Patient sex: M
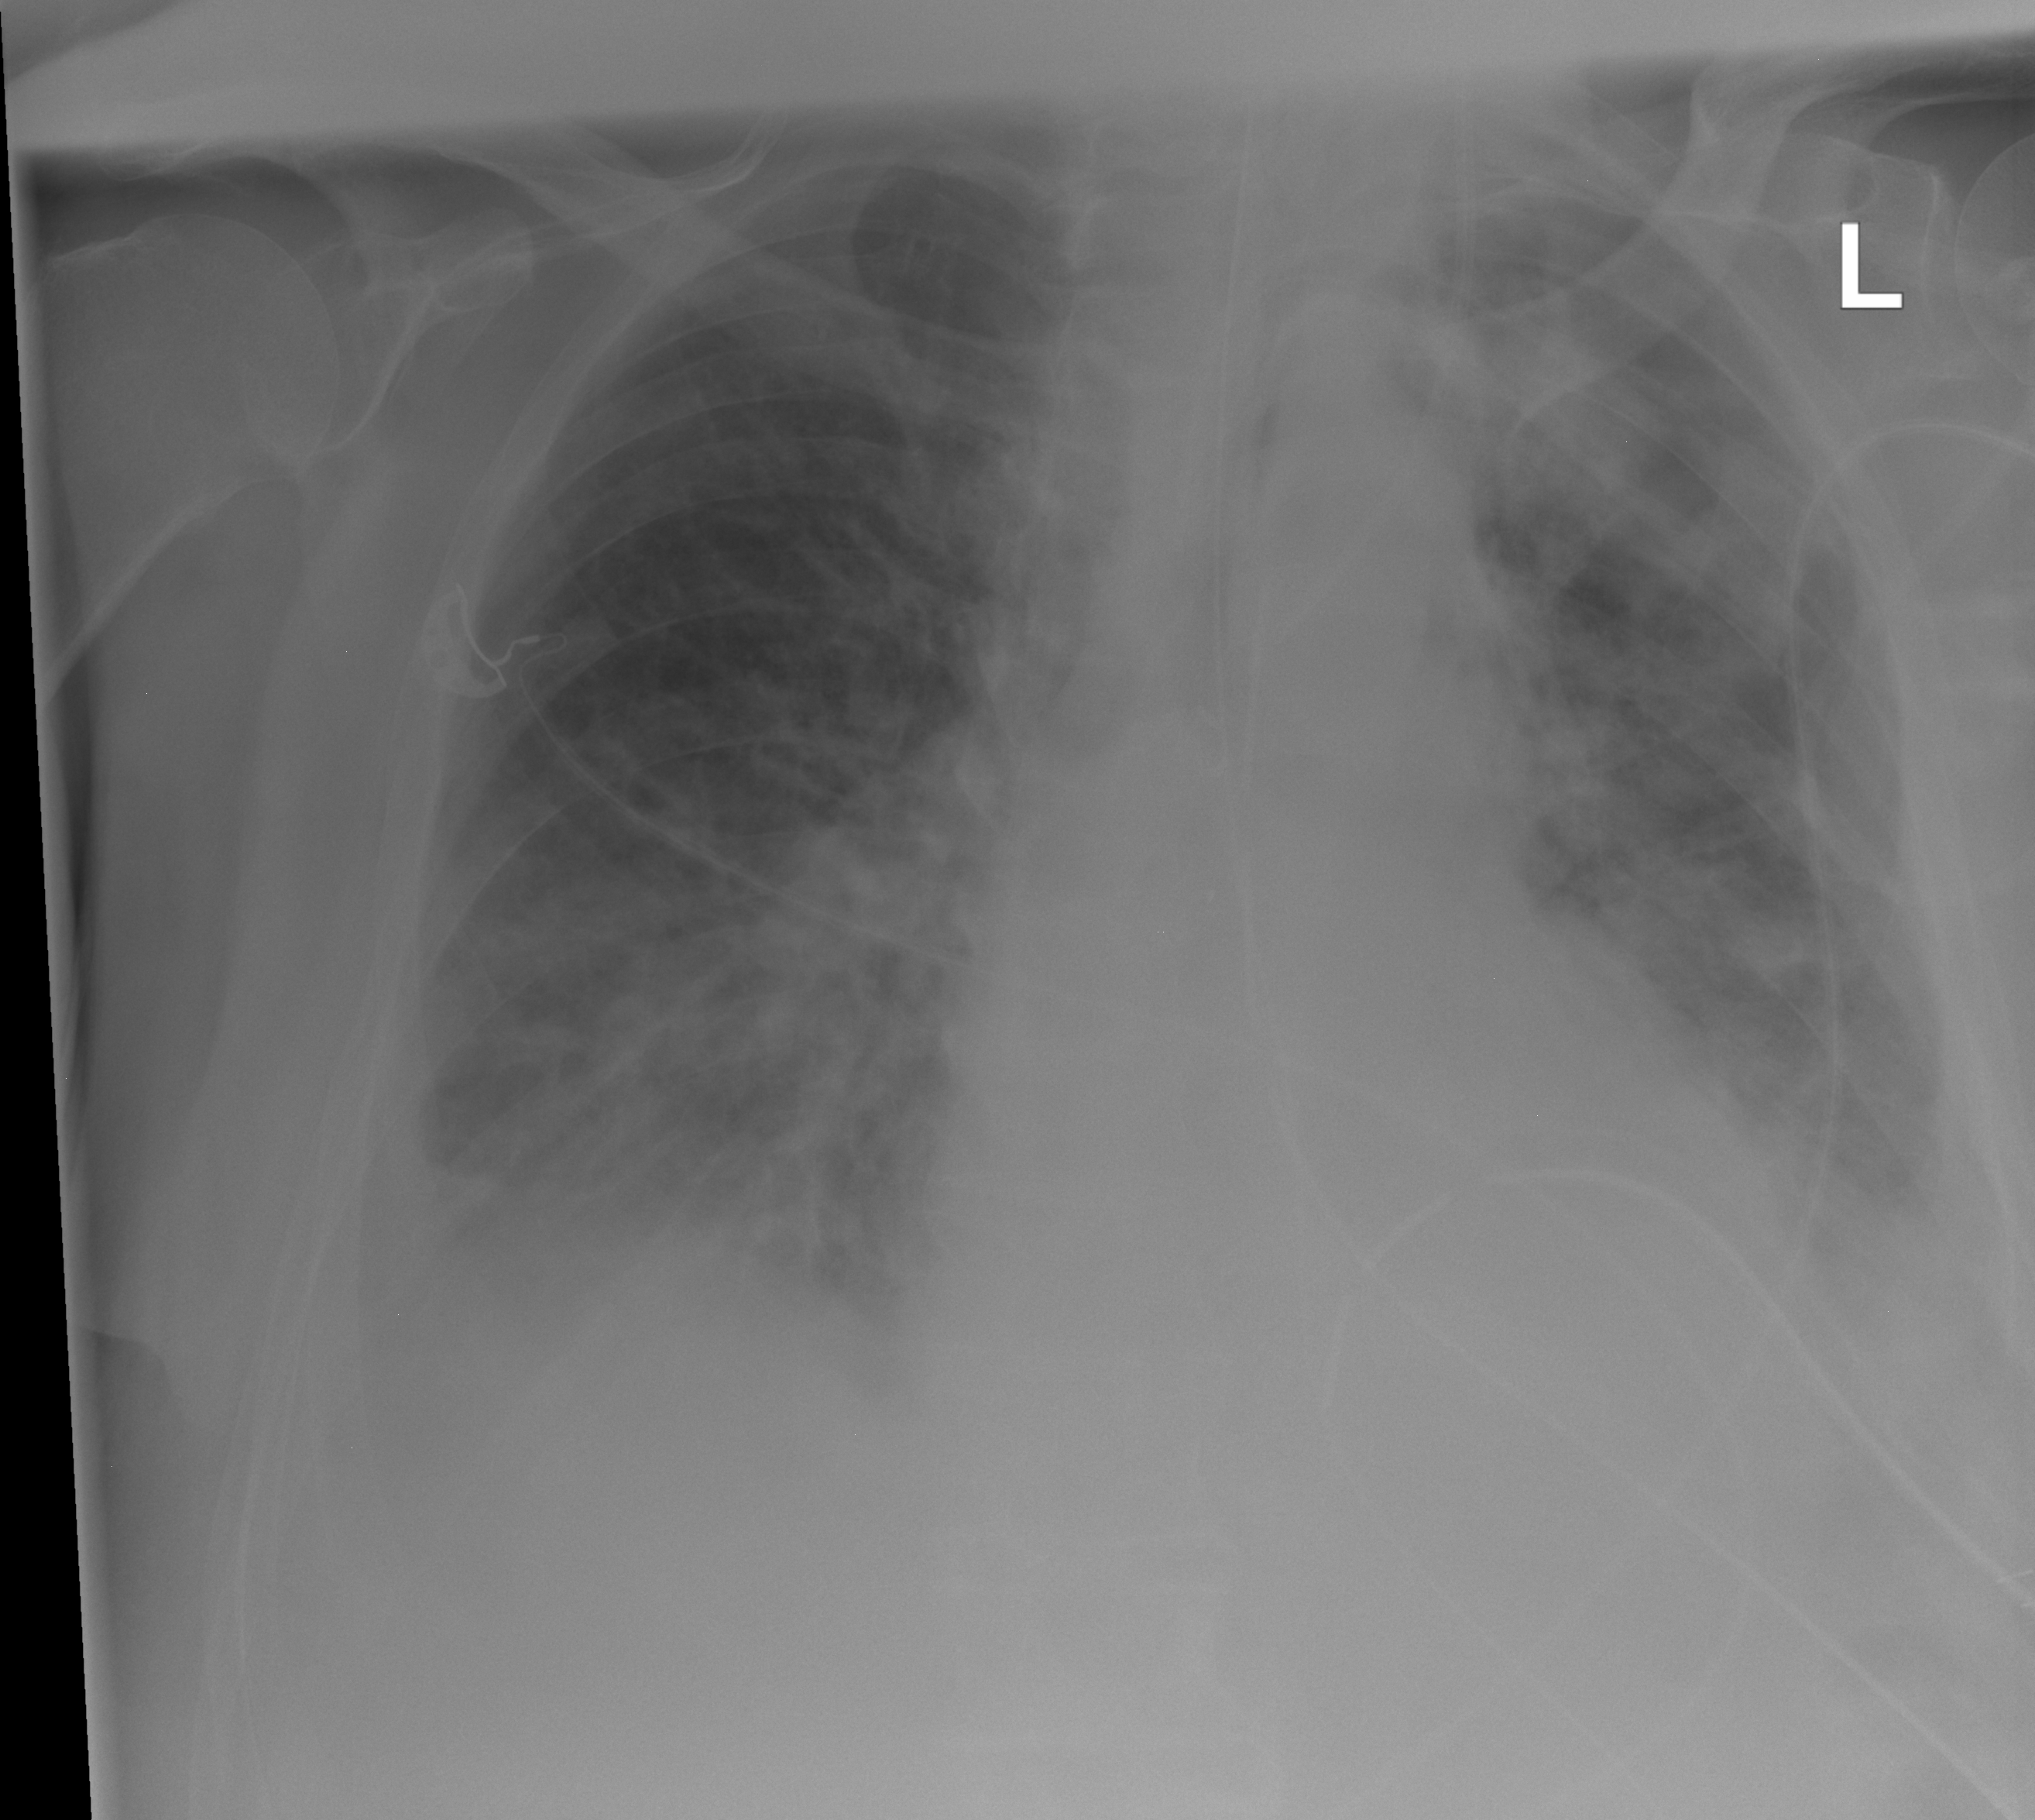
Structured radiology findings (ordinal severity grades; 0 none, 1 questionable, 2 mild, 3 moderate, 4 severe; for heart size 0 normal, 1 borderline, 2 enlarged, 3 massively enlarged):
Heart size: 2
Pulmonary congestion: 2
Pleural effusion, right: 2
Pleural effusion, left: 2
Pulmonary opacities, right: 2
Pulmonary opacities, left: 2
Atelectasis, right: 2
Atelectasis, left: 2